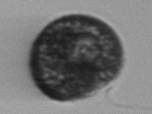
Label: Margalefidinium